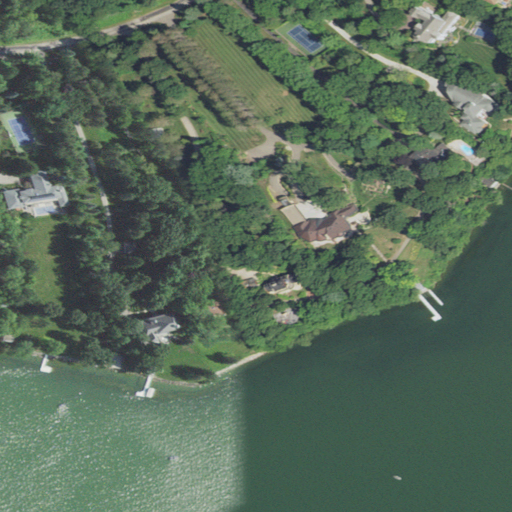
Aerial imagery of cliff(s) in Wisconsin named Fox Bluff containing open water, mixed forest, deciduous forest, pasture, evergreen forest, open development, low intensity development, high intensity development, grassland, and medium intensity development